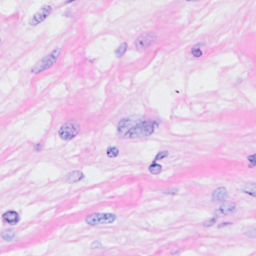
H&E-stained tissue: Breast